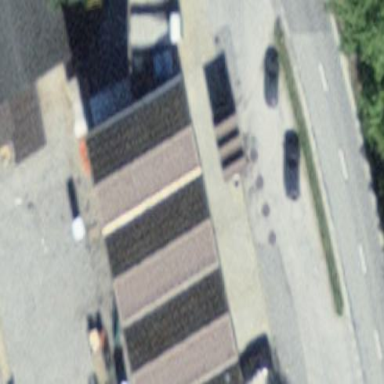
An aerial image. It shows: Building that houses car shop.